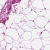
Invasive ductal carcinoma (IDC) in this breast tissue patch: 0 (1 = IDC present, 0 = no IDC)